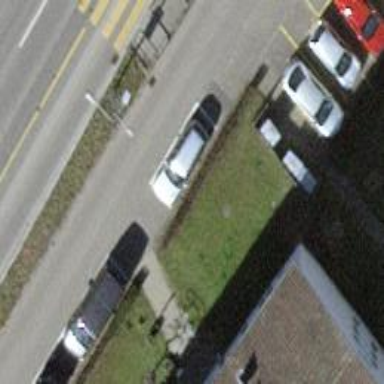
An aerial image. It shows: Asphalt surface parking area with parking spaces.